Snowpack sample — Buffalo Mountain, Silverthorne, Colorado, USA (2/22/26, 2:02 PM MST)
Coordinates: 39.622, -106.113
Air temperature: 33 °F
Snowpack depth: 63 cm
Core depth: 40 cm
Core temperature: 26.6 °F
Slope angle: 11°, slope face: 116°
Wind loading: low
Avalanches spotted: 0
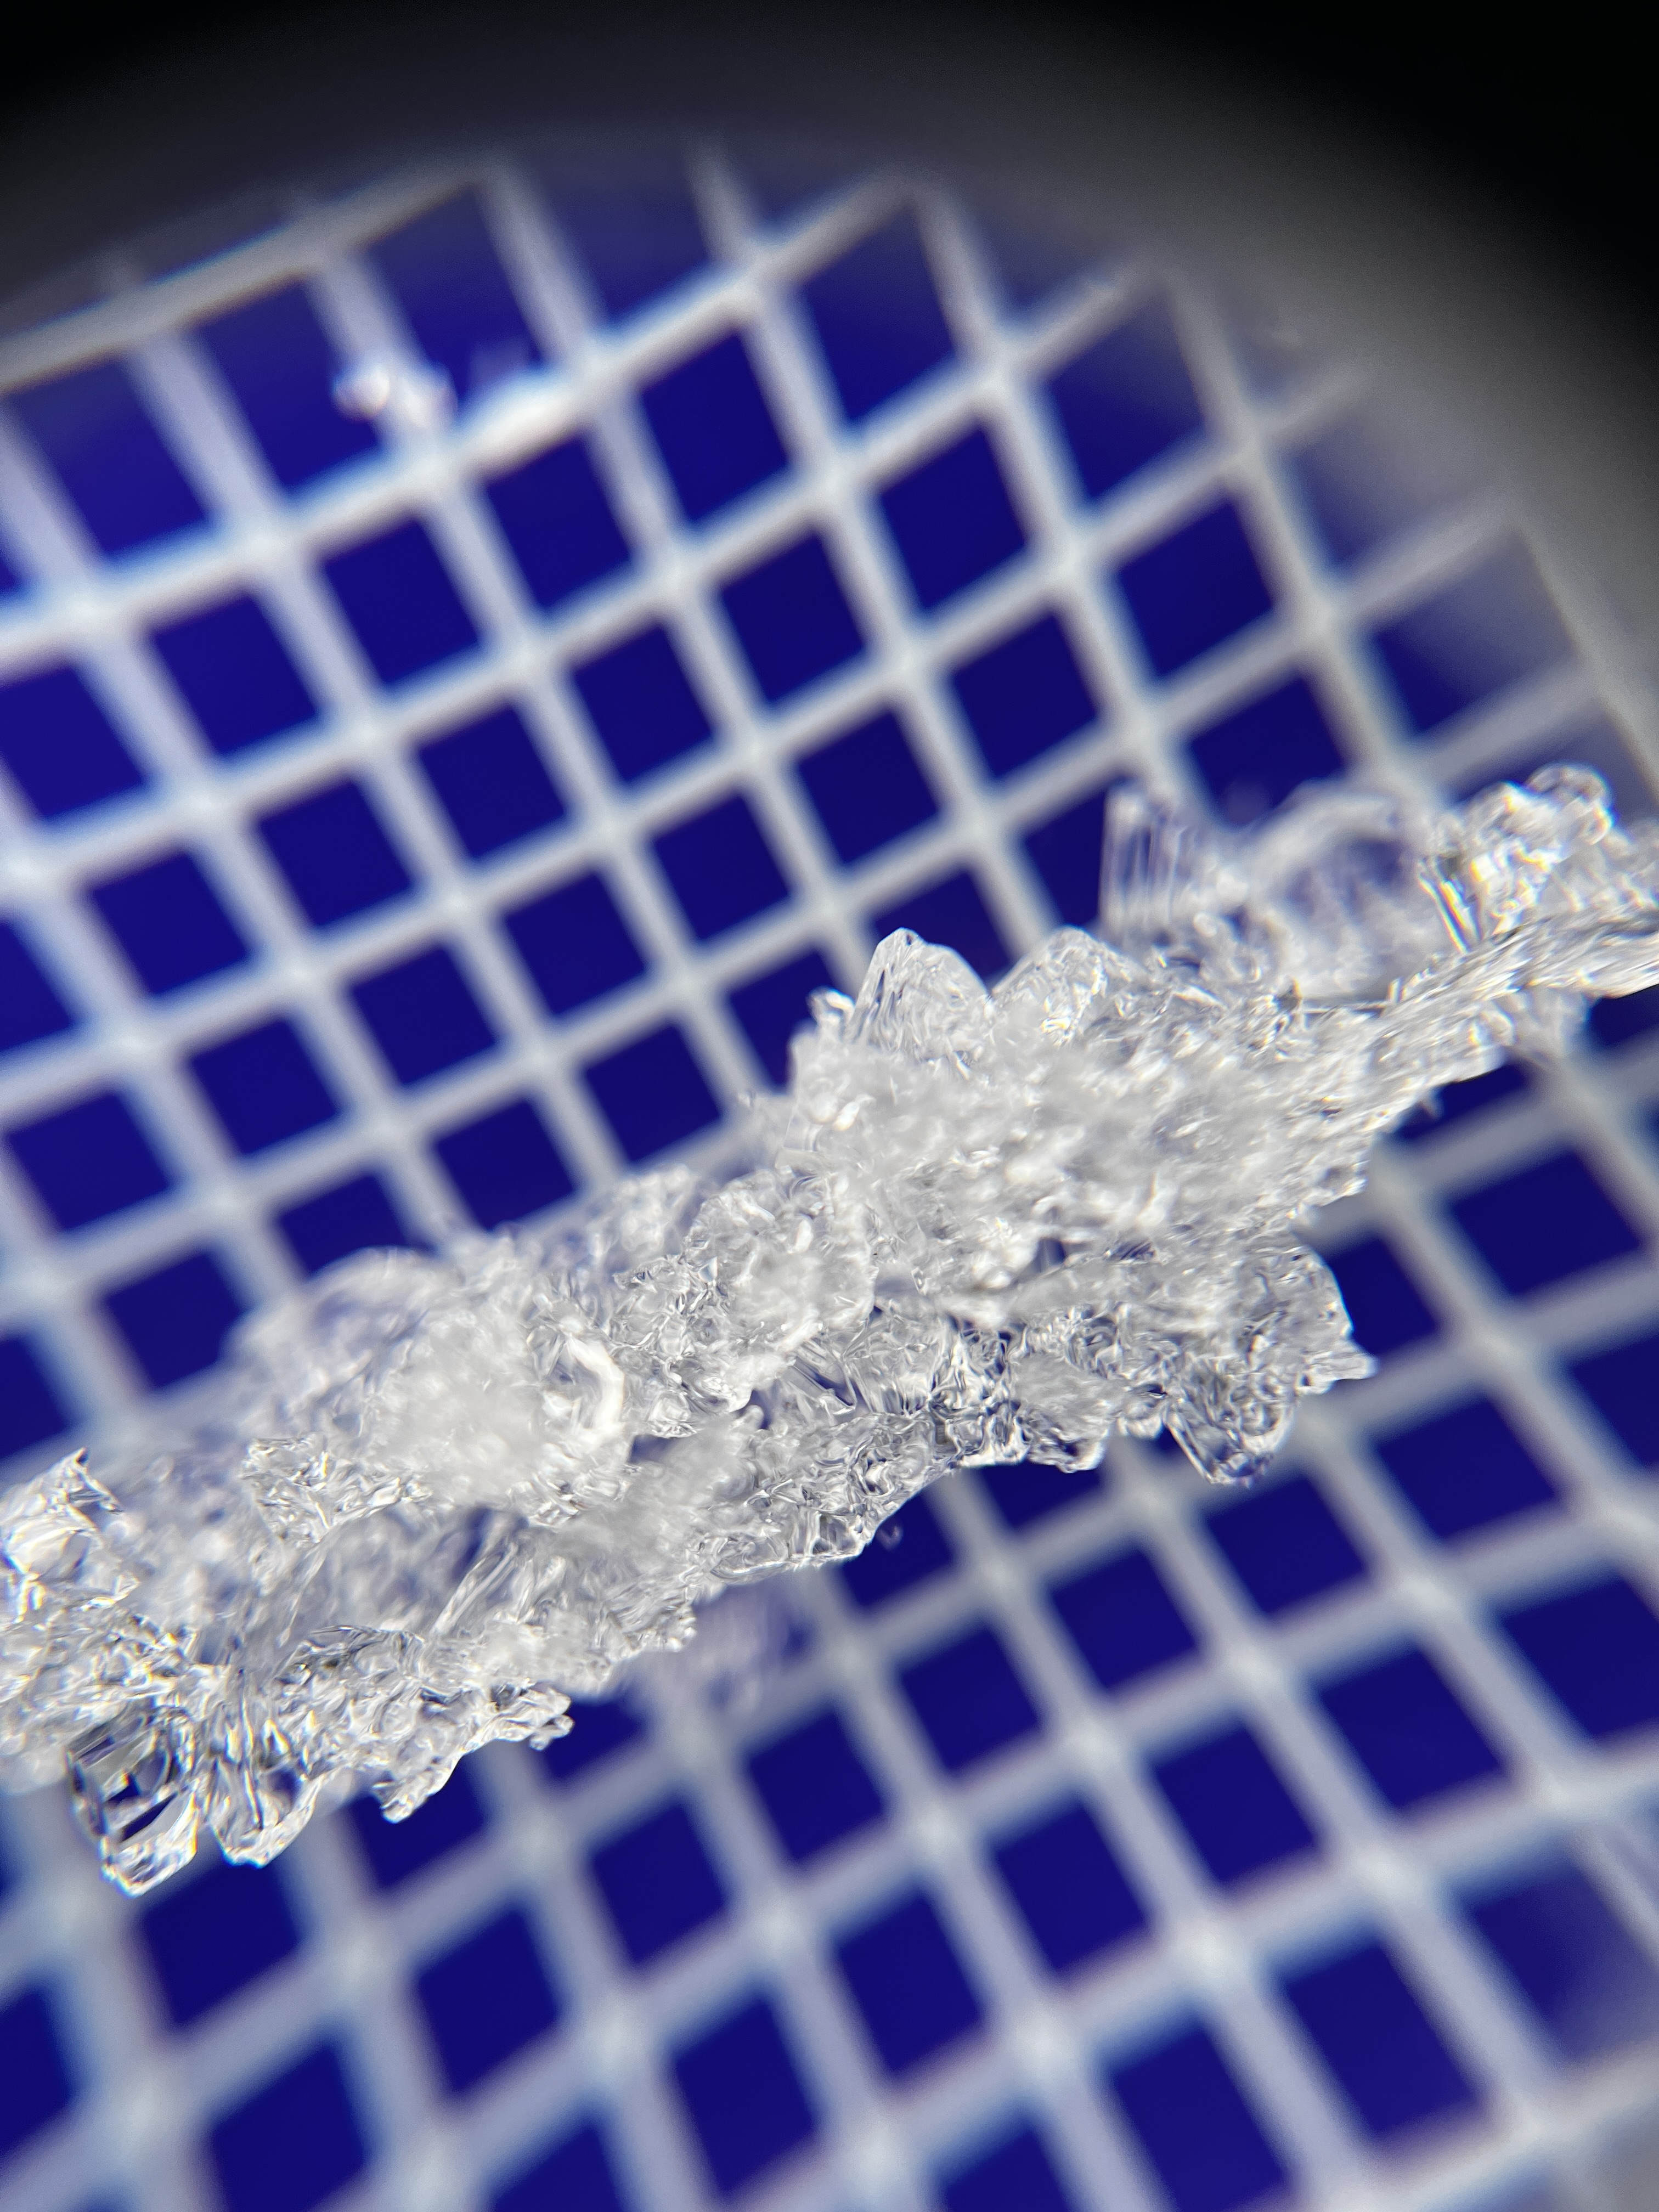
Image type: magnified_profile
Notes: In a firebreak similar to site 1, minimal wind loading with no spotted avalanches (not many faces in view though)